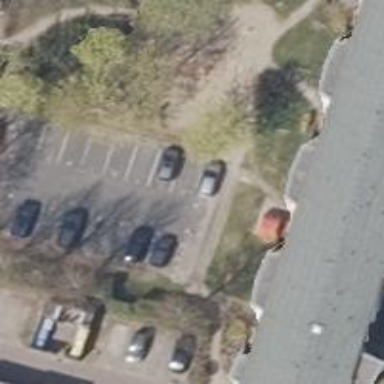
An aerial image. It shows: Parking aisle designated as service road.